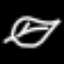
Label: leaf